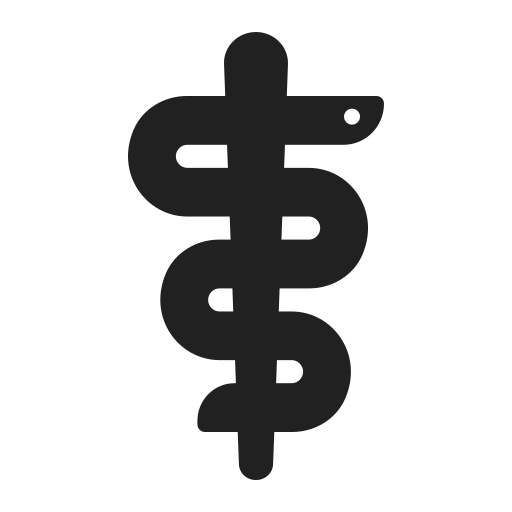
medical symbol high contrast